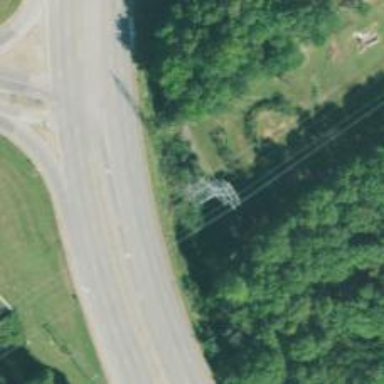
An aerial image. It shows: Lattice structure tower used for power transmission.